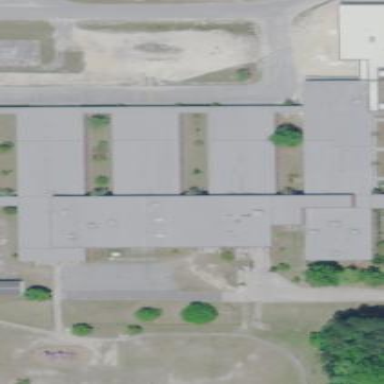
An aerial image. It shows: School building.